Question: I would like create an application with a list of podcast with an UI like Google Music, but I do not know how to place items horizontally beside the other podcasts rather than below.
I use a listView and a cardView.

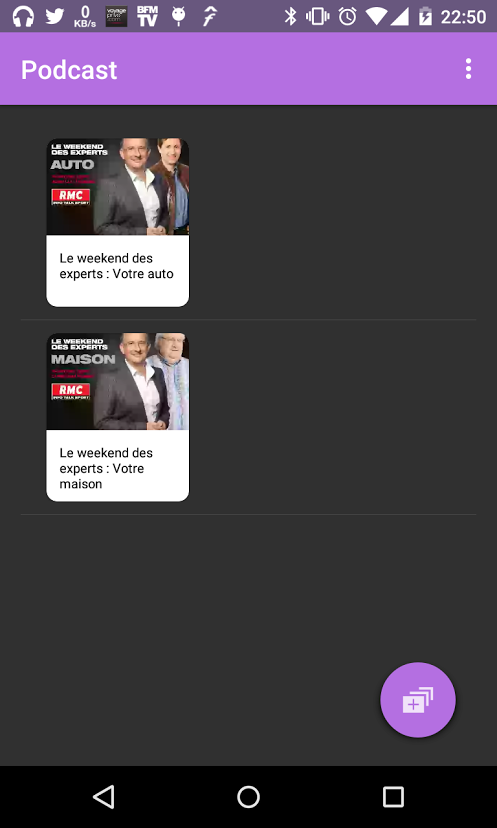
Answer: Well, <URL> can do the trick.